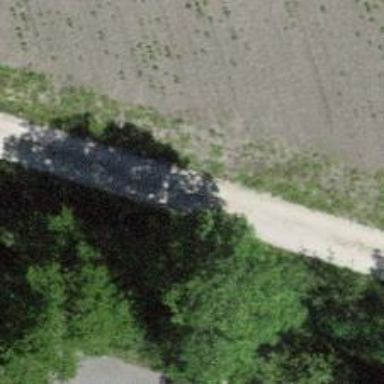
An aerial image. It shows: Gravel track with grade2 tracktype.